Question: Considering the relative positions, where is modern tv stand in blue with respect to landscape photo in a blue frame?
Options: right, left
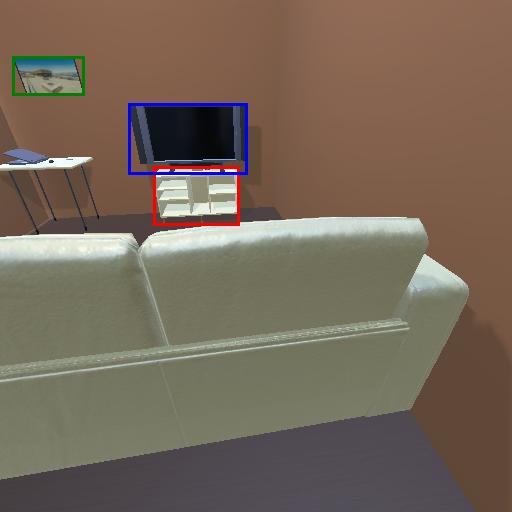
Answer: right